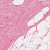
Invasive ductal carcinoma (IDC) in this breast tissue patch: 0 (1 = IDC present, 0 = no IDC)